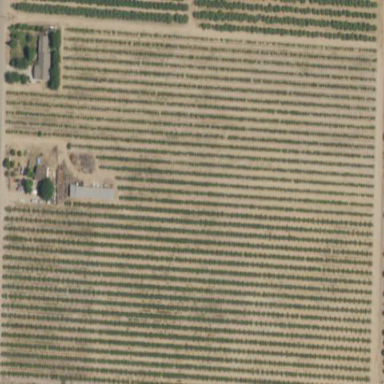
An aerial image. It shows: Open space properties used as vineyard.